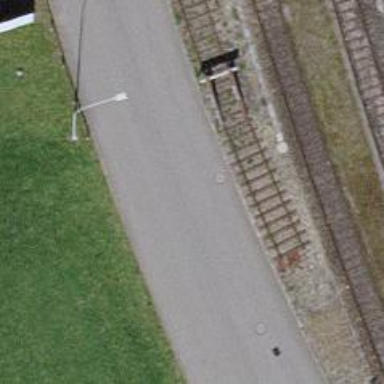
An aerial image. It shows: Railway buffer stop.